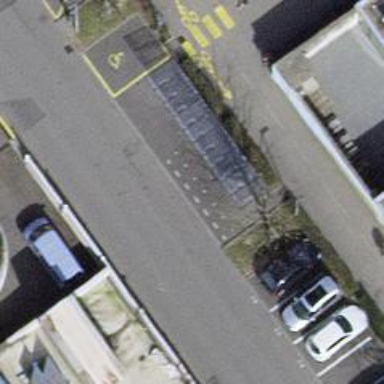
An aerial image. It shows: Bicycle parking facility.